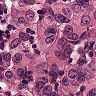
Metastatic tissue present: yes